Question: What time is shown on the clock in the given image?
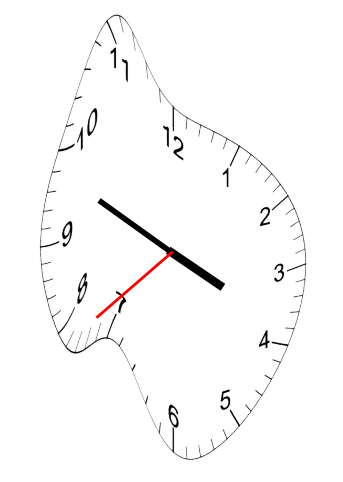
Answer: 03:48:38